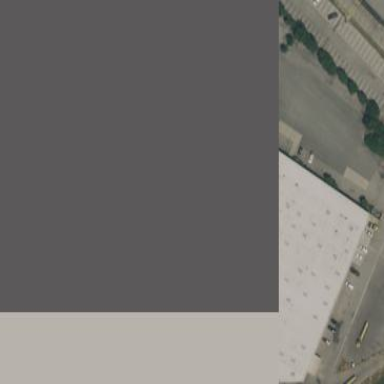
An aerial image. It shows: Warehouse.